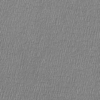
Label: not_dusty